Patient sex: F
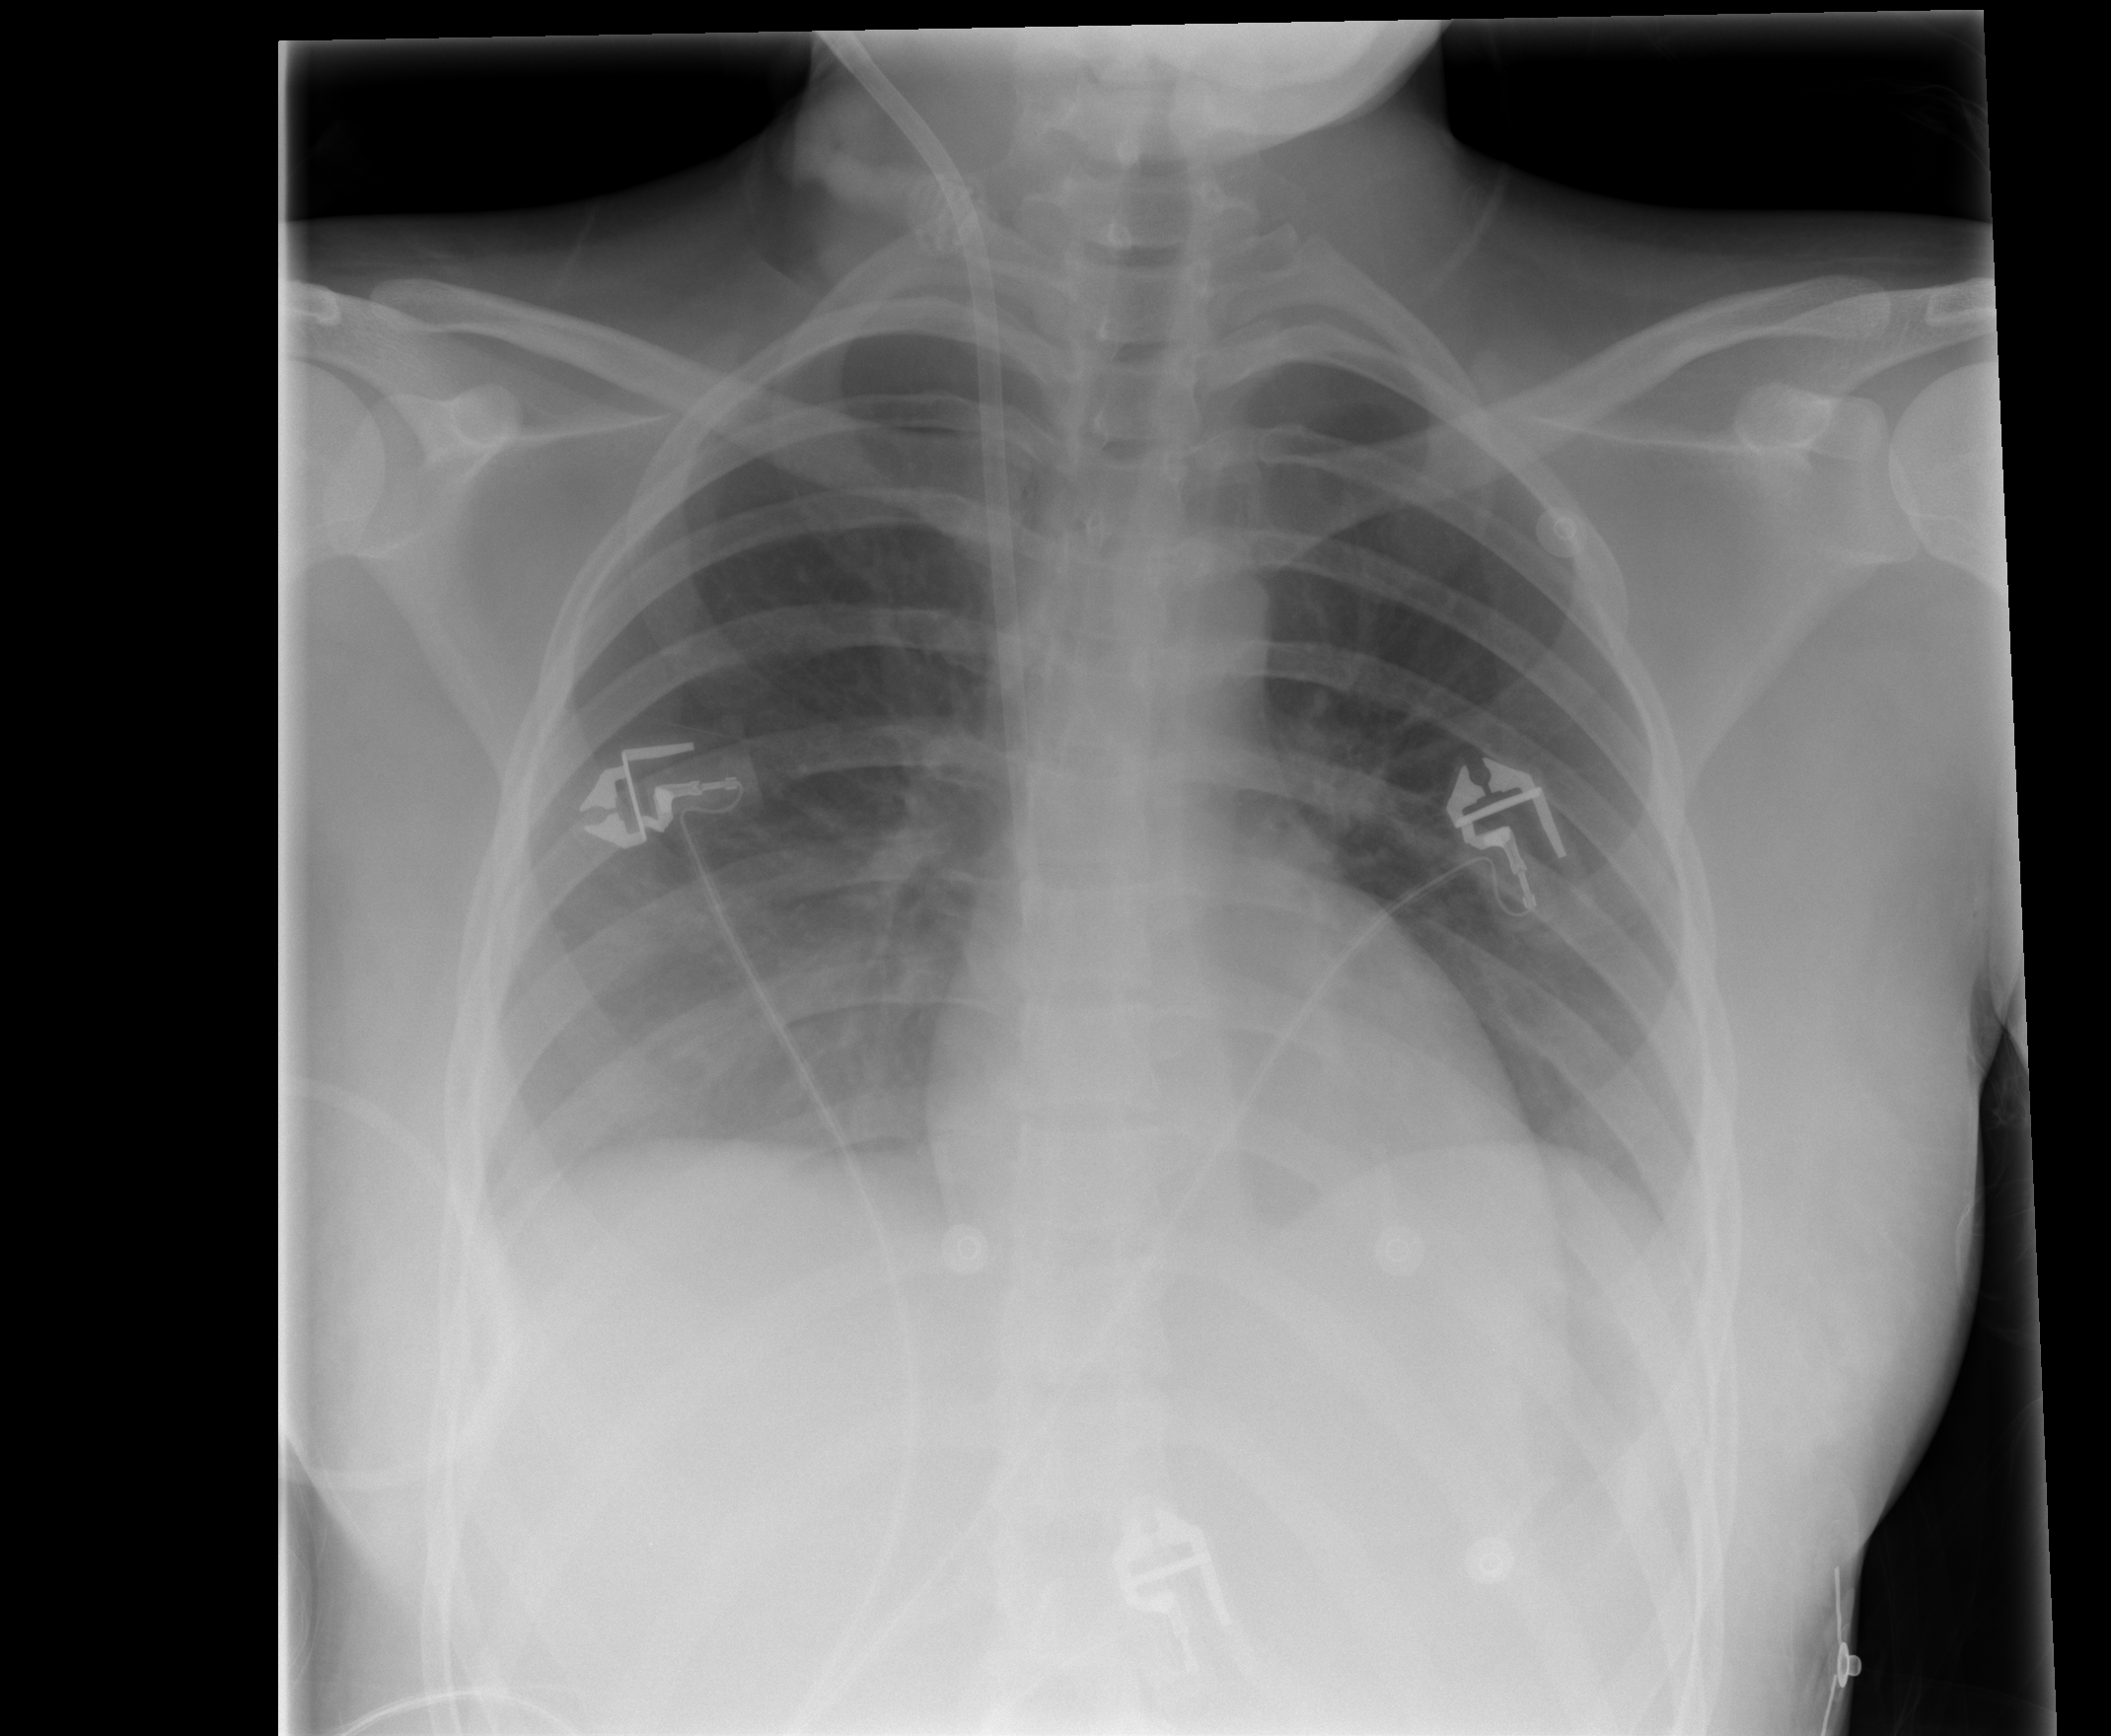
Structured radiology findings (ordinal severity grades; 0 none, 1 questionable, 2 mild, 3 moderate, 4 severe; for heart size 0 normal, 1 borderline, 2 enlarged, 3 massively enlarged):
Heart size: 0
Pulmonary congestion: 0
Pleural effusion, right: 0
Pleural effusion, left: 0
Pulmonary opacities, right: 0
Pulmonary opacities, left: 0
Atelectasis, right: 2
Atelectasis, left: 0